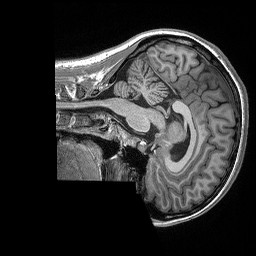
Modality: T1w
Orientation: sagittal
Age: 25
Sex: female
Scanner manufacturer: siemens
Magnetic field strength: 3 T
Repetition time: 2.3 s
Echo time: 0.00298 s